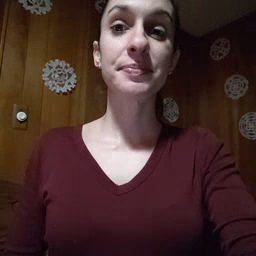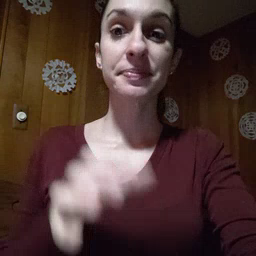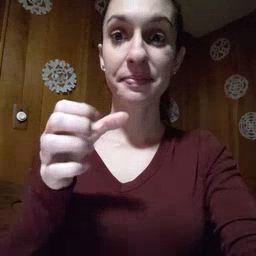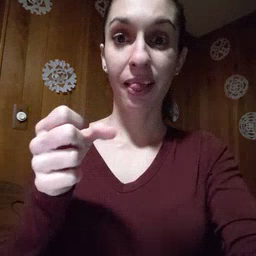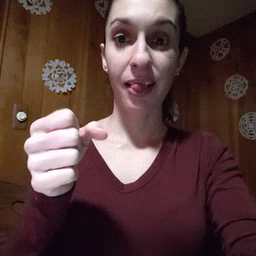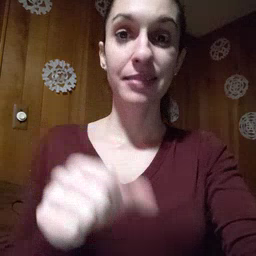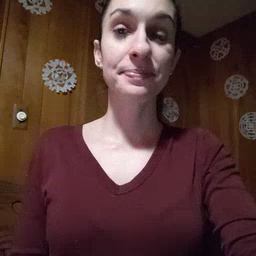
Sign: milk